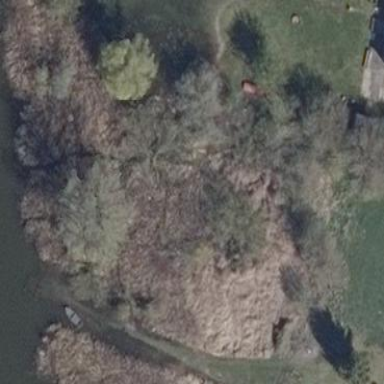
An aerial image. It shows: Swamp in wetland area.